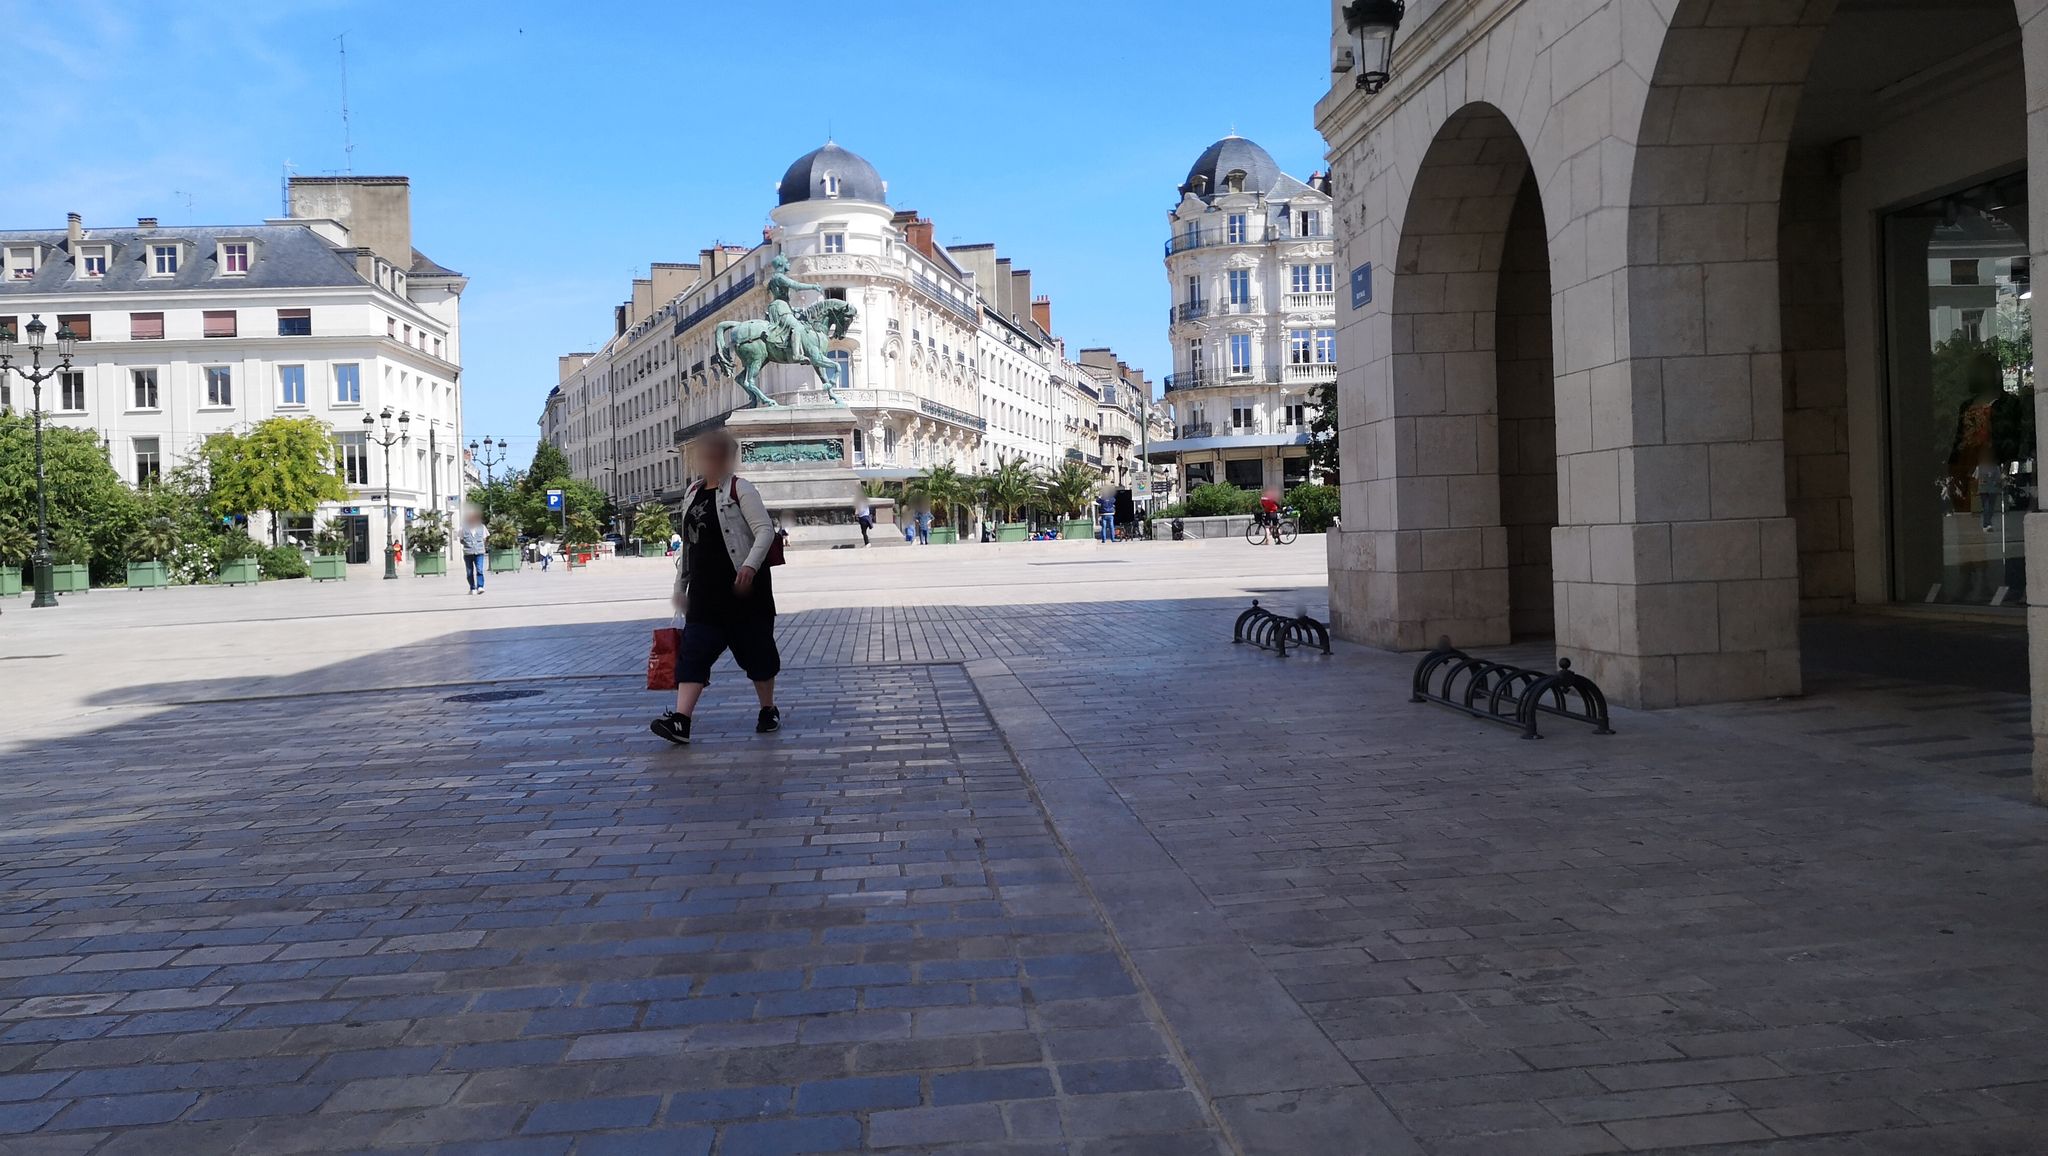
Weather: clear
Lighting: day
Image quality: good
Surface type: walking surface
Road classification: living_street, pedestrian
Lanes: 2
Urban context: urban centre
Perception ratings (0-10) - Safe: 7.25, Lively: 9.62, Beautiful: 6.26, Boring: 6.82, Depressing: 4.89, Wealthy: 9.47